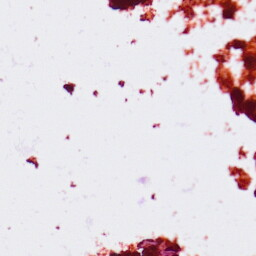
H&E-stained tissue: Lung